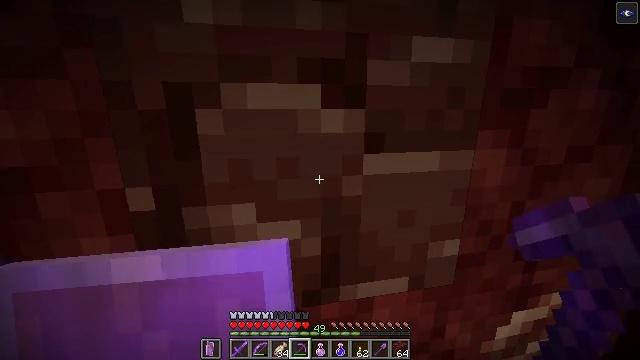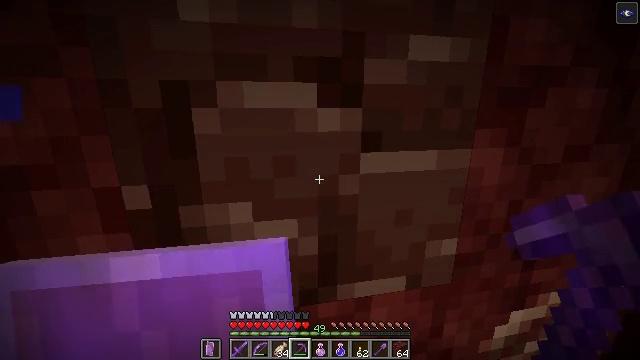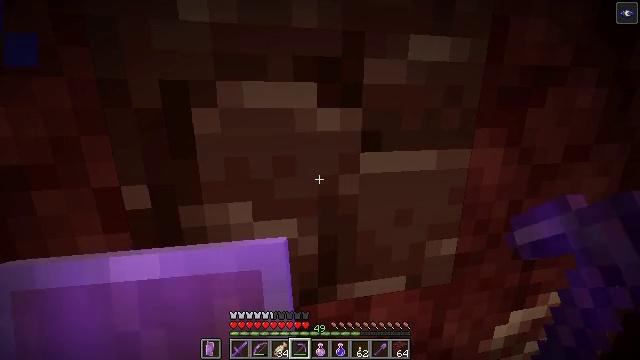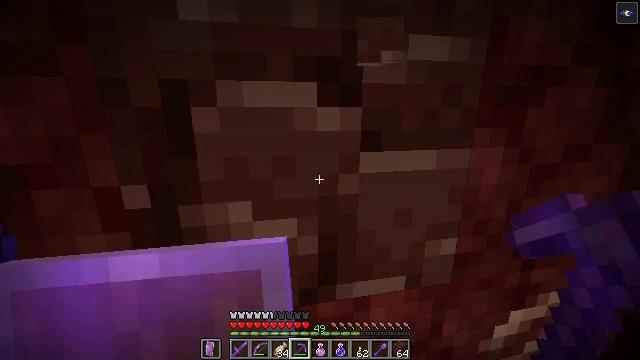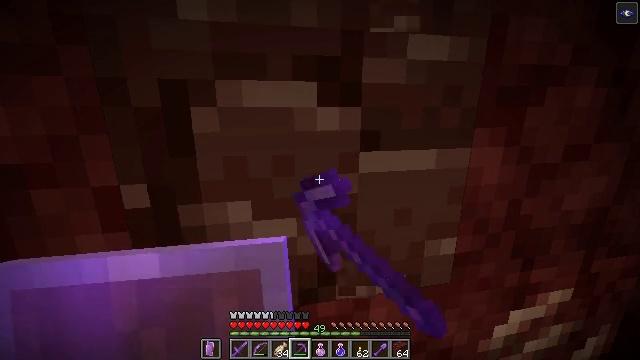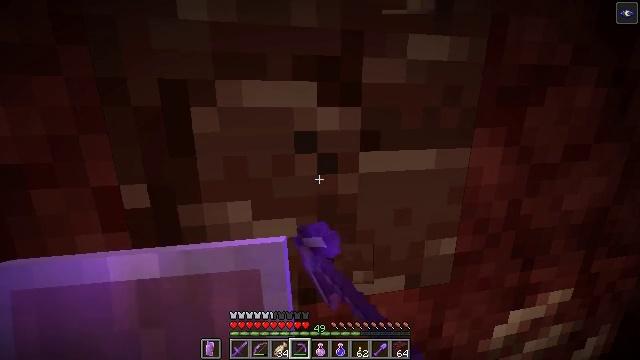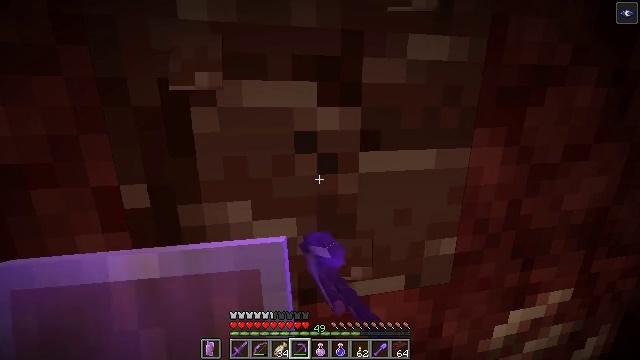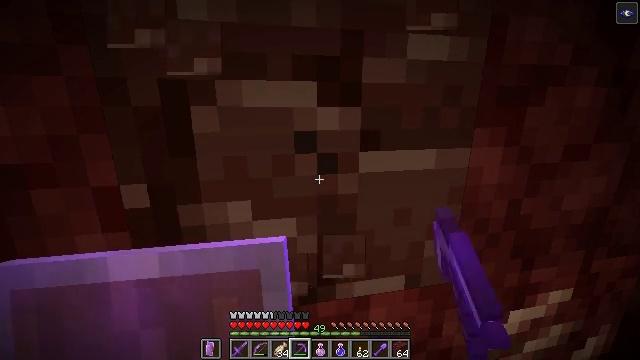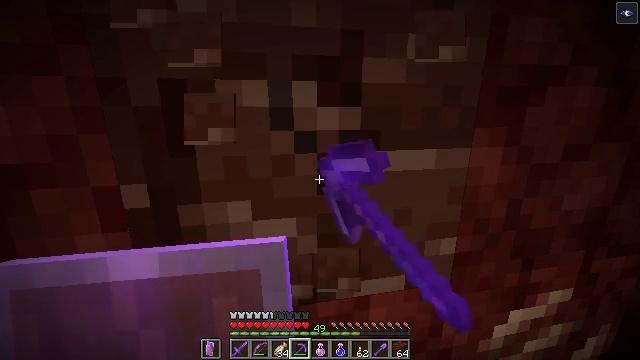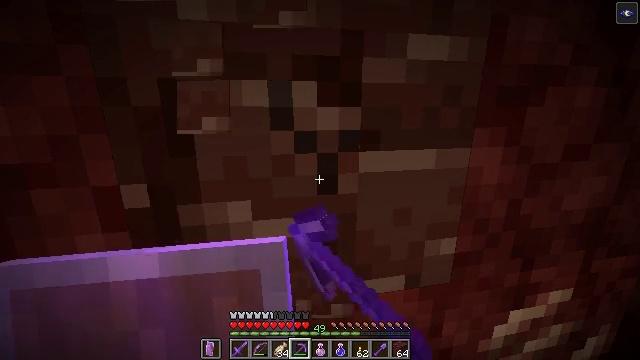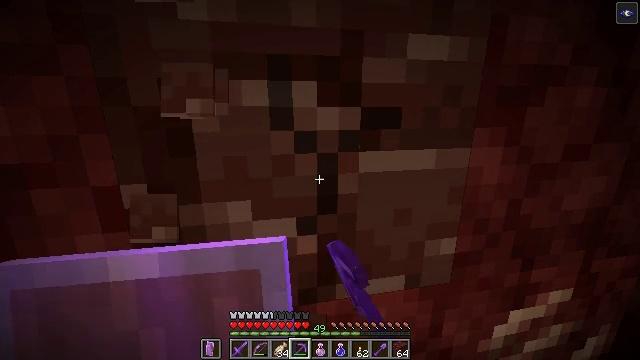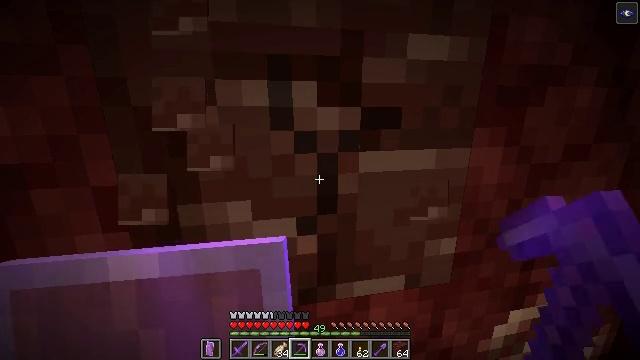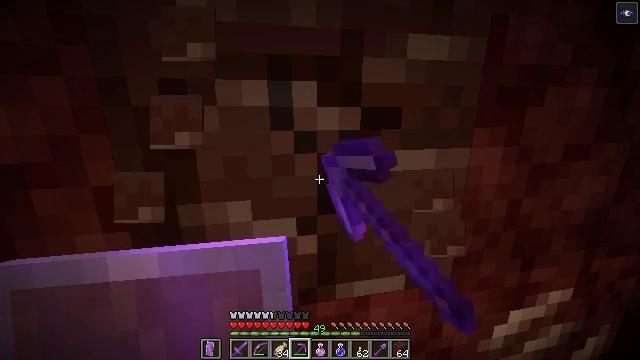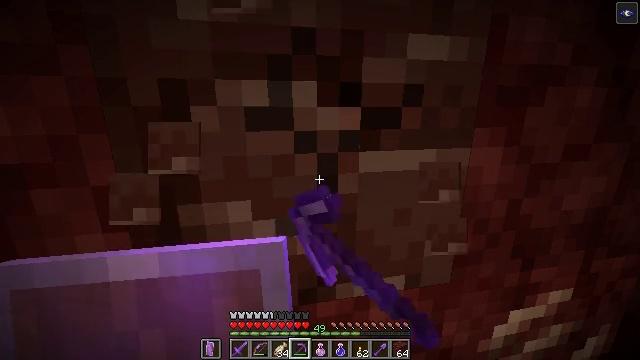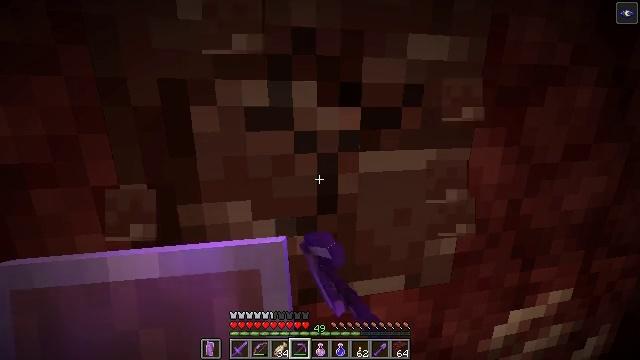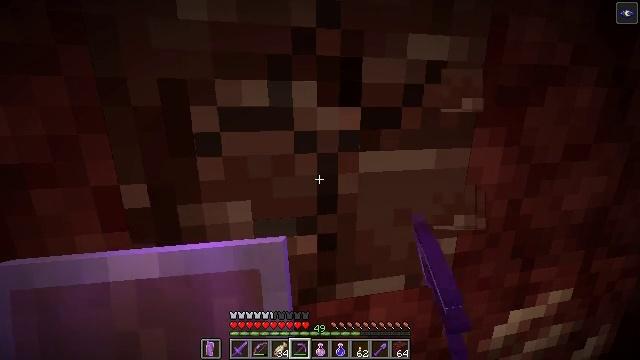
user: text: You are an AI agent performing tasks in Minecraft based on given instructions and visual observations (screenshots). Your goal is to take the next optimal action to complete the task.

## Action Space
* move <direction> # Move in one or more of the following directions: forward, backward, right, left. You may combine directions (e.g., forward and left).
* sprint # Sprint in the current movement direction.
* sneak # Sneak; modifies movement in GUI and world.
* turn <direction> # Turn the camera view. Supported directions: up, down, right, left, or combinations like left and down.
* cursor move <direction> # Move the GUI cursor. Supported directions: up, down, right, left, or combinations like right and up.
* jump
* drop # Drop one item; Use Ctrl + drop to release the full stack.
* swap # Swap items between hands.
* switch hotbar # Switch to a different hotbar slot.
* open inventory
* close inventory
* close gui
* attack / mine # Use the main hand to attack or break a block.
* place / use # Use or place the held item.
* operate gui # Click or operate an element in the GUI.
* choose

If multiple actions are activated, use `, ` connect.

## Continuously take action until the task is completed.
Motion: motion action
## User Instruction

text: Find and extract ancient debris from the Nether.
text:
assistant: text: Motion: no_op
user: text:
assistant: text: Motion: no_op
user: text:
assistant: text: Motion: attack / mine
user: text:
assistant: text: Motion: attack / mine
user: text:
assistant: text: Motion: attack / mine
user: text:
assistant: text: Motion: attack / mine
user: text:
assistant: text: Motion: attack / mine
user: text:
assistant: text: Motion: attack / mine
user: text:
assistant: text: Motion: attack / mine
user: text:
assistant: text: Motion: attack / mine
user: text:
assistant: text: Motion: attack / mine
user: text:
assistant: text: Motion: attack / mine
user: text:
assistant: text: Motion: attack / mine
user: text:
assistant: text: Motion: attack / mine
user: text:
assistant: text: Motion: attack / mine
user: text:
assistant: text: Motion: attack / mine
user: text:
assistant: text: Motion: attack / mine
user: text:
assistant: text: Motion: attack / mine
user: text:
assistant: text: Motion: attack / mine
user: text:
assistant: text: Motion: attack / mine
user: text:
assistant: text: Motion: attack / mine
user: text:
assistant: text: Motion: attack / mine
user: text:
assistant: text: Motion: attack / mine
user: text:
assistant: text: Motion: attack / mine
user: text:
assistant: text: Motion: attack / mine
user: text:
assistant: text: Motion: attack / mine
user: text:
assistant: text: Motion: attack / mine
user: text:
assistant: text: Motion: no_op
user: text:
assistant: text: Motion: no_op
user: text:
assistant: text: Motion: no_op